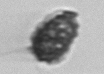
Label: Syracosphaera_pulchra